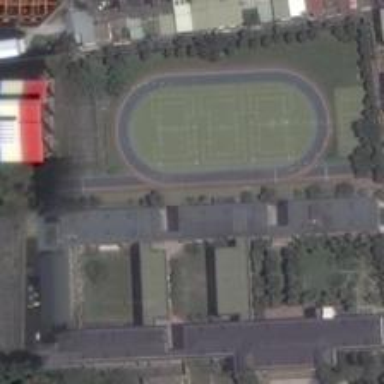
This is a regular area is composed of several courts while the room which is next to the court was painted on the french flag colour .